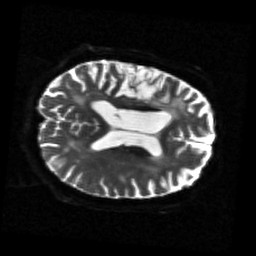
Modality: sbref
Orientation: axial
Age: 67
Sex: female
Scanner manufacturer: siemens
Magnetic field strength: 3 T
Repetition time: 5.25 s
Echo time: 0.08 s